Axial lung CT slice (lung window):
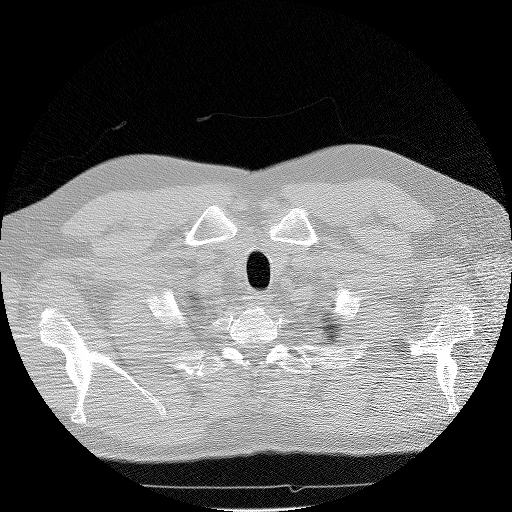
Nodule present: no